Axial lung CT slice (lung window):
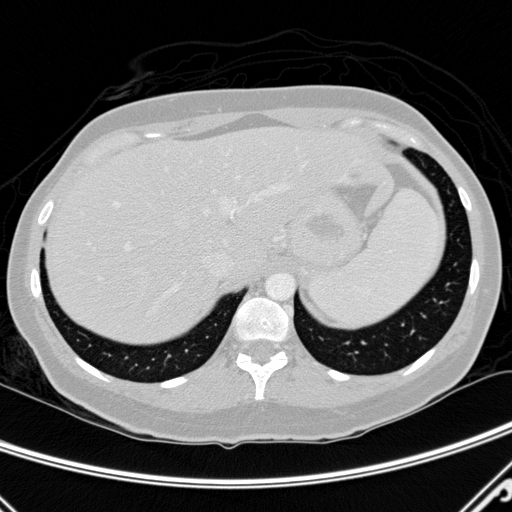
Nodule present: no